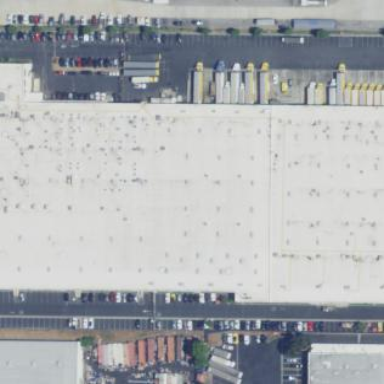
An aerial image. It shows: Warehouse.